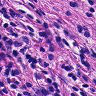
Metastatic tissue present: no